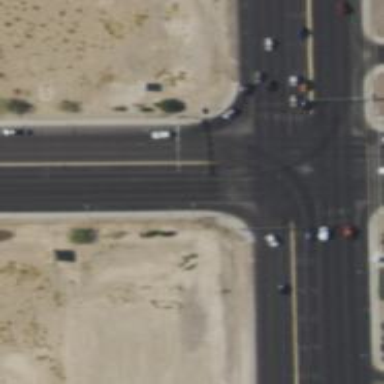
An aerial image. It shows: Solid stop line on the road.